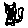
Label: cat